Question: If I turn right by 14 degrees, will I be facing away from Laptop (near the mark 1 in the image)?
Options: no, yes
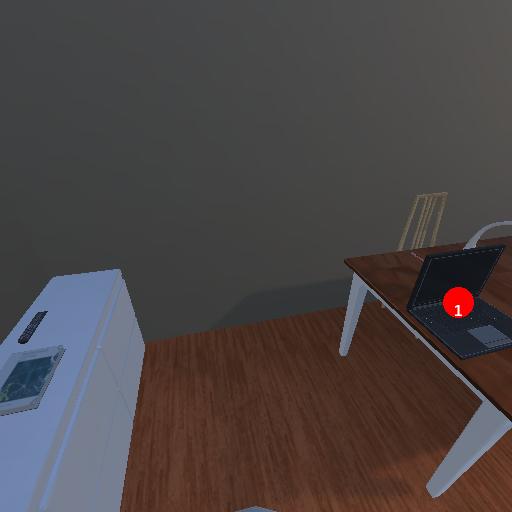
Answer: no